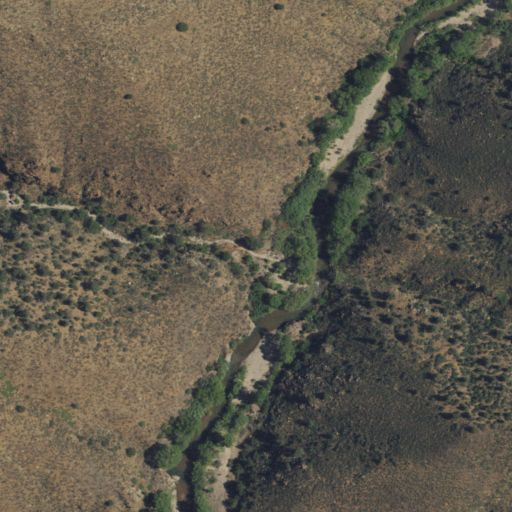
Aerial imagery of valley in New Mexico named Pyrite Canyon containing shrub, grassland, and woody wetlands